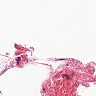
Metastatic tissue present: no